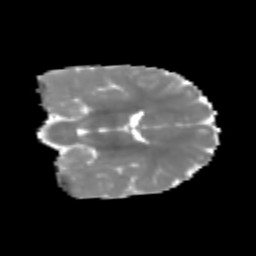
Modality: MD
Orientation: coronal
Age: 7
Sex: male
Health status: healthy